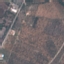
Land use / land cover: PermanentCrop